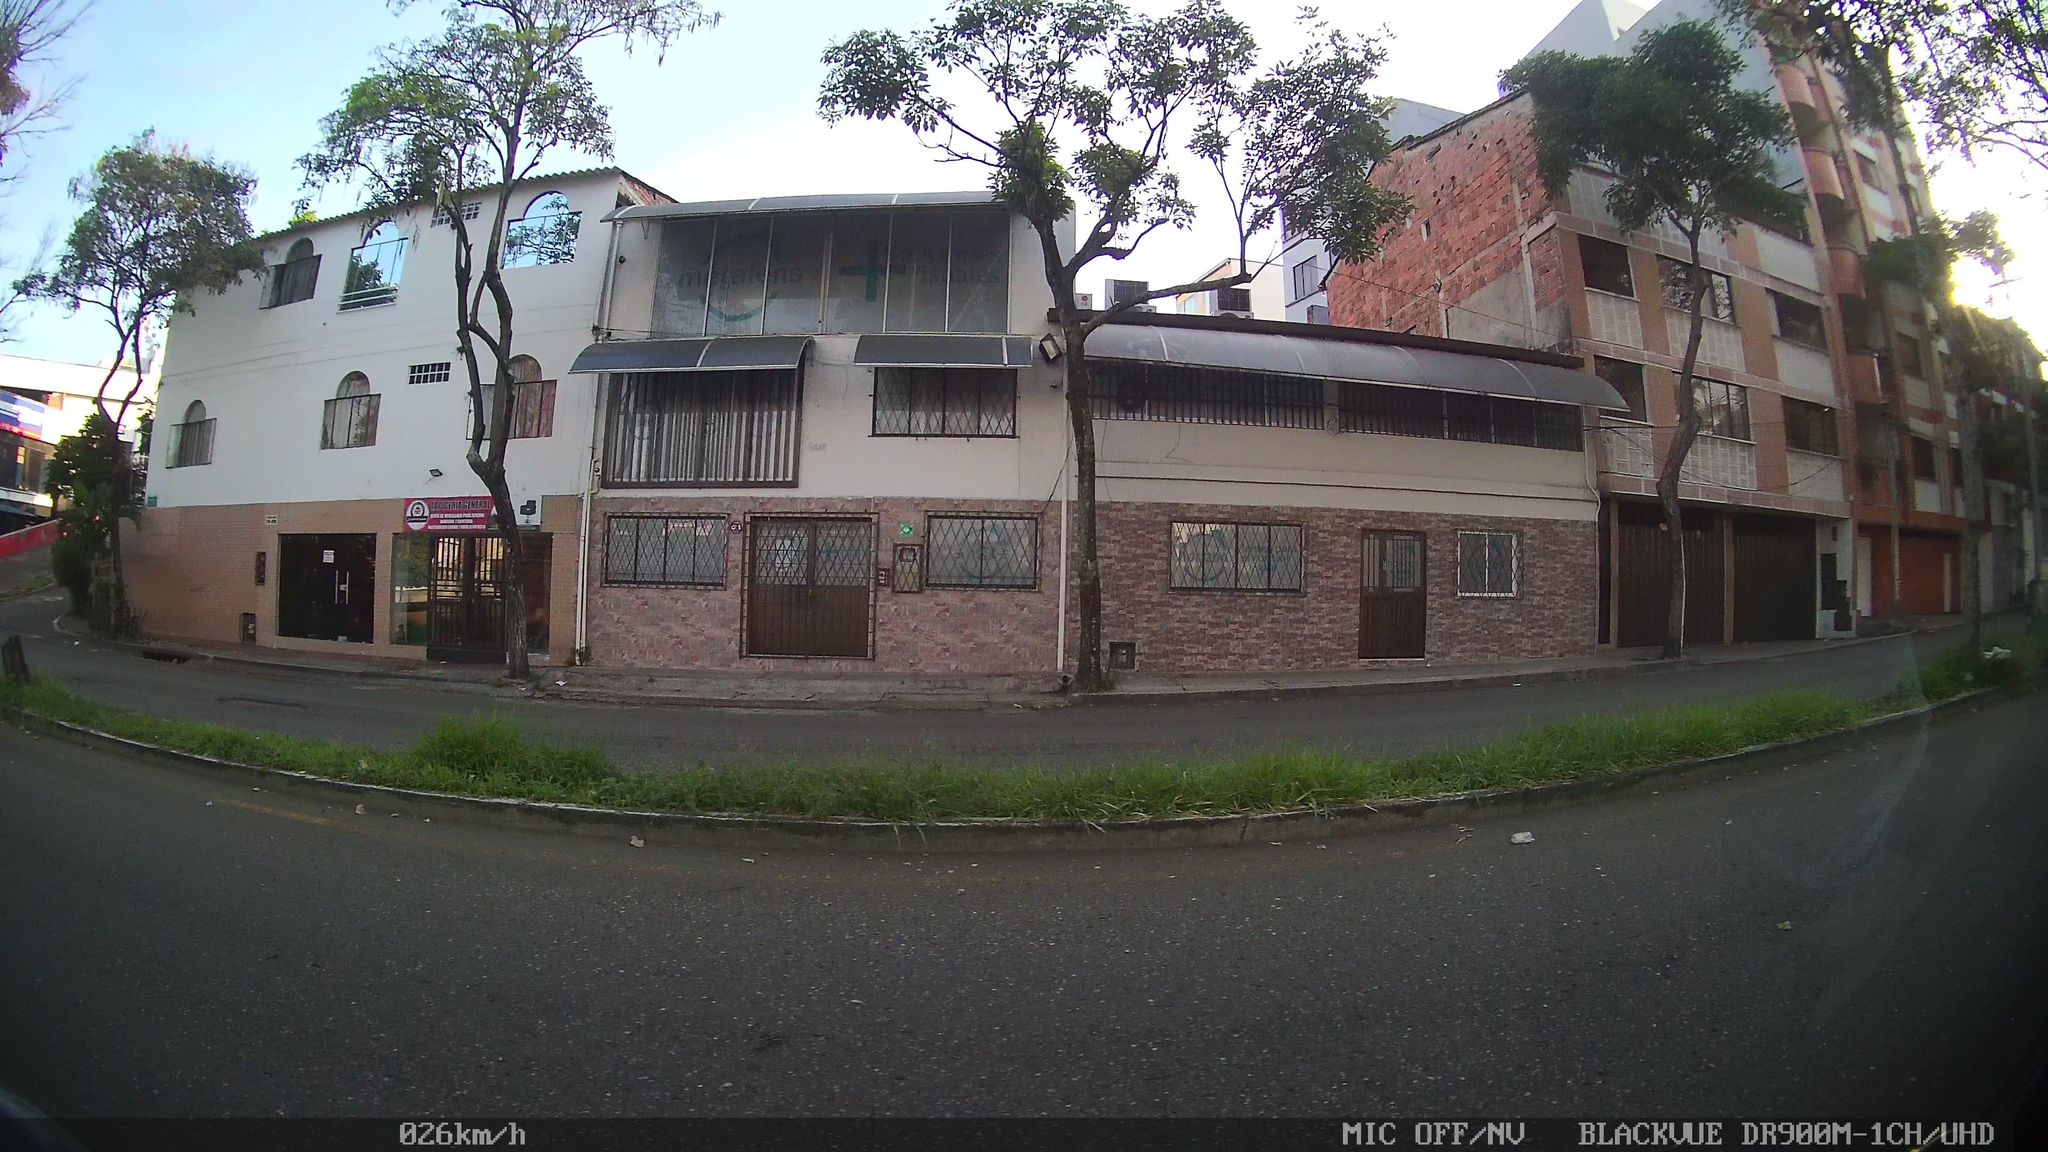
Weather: clear
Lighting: day
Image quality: good
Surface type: driving surface
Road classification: tertiary
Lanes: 2
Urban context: urban centre
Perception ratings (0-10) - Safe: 2.61, Lively: 5.36, Beautiful: 6.56, Boring: 2.16, Depressing: 6.42, Wealthy: 5.96